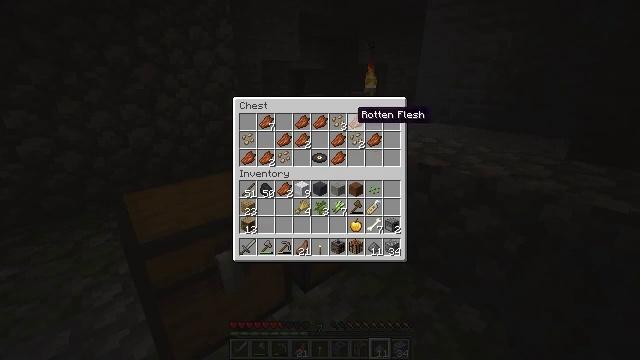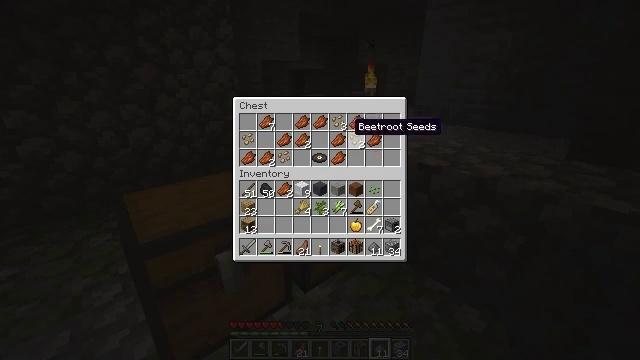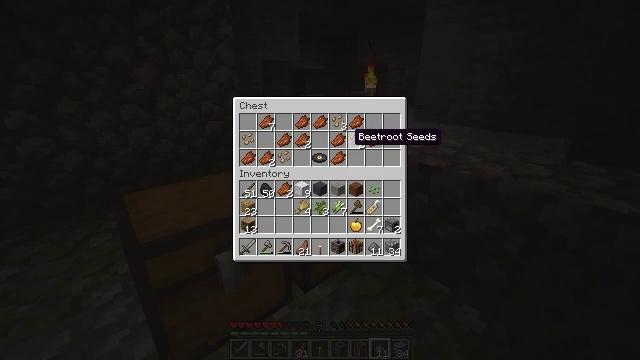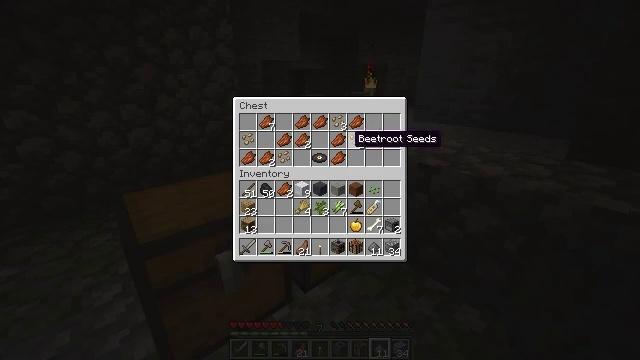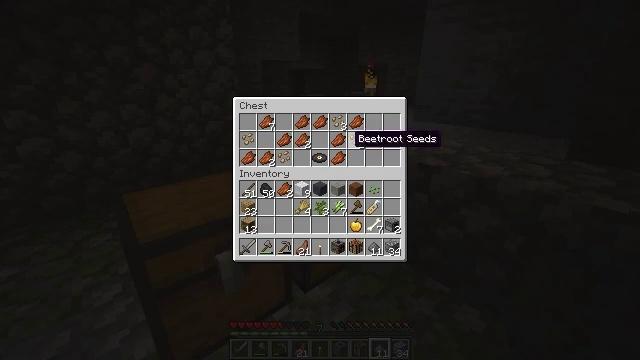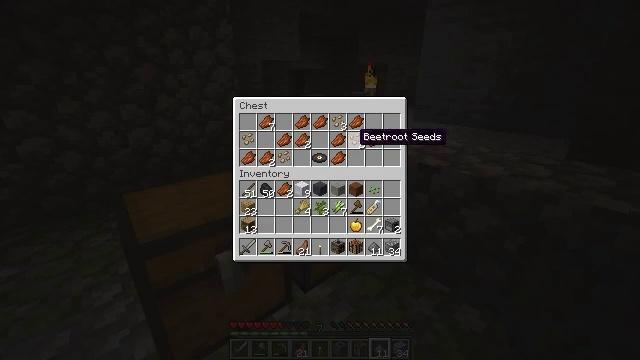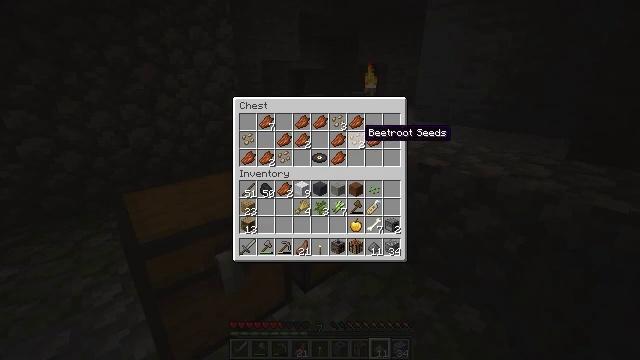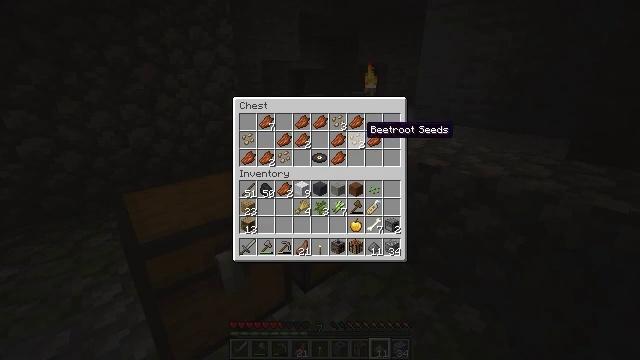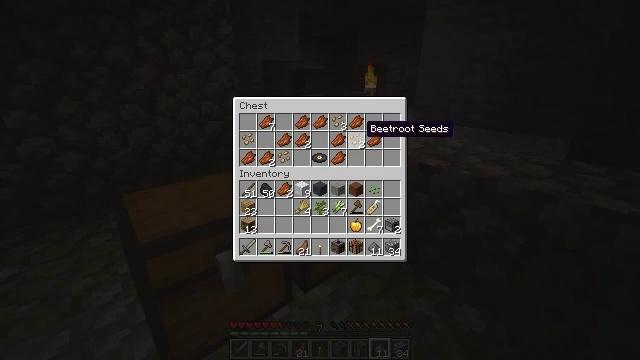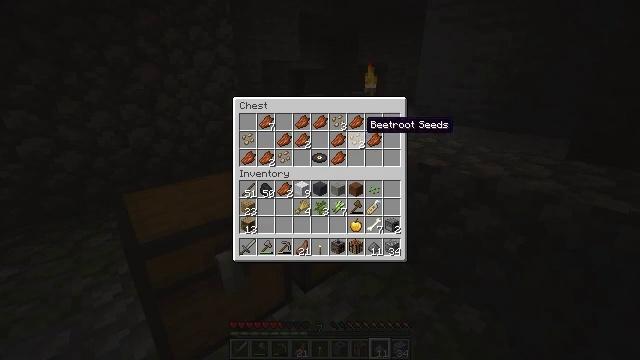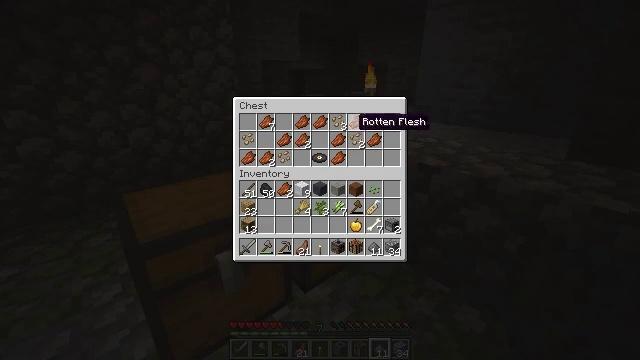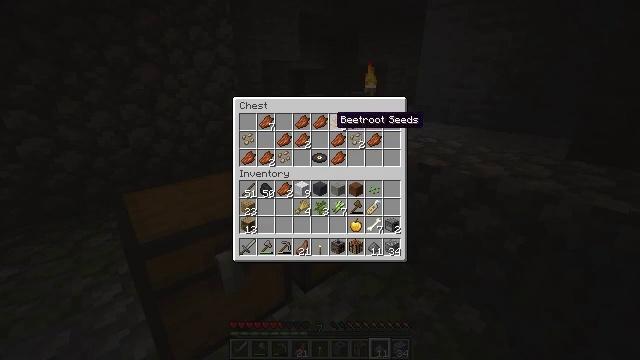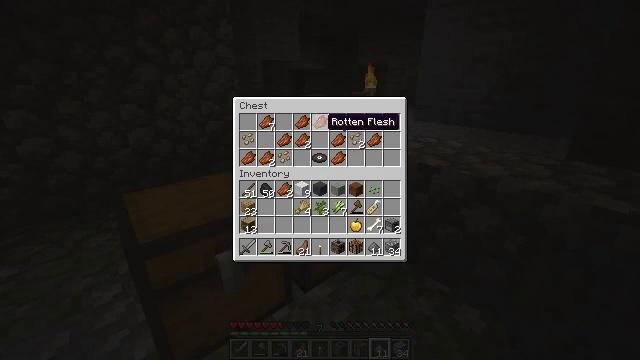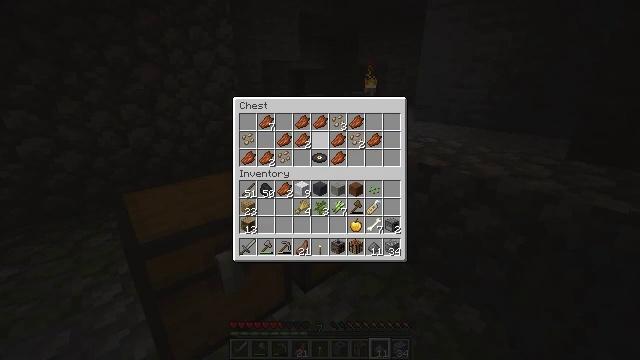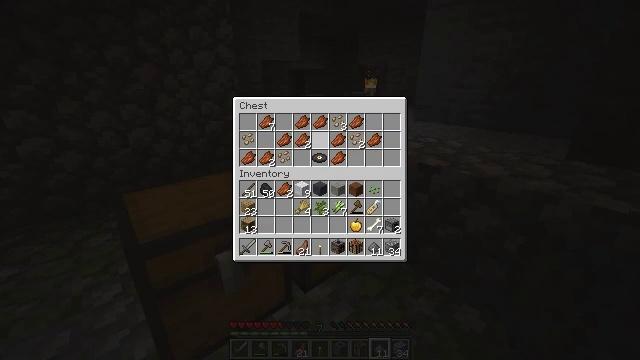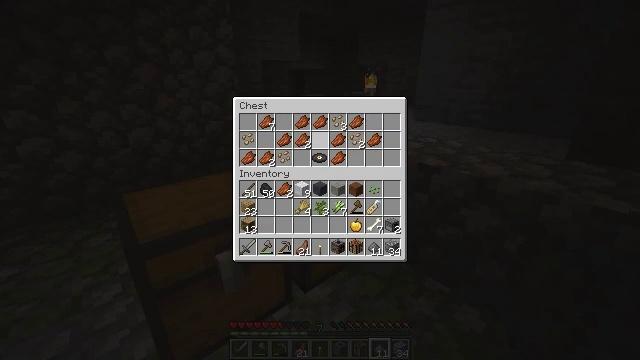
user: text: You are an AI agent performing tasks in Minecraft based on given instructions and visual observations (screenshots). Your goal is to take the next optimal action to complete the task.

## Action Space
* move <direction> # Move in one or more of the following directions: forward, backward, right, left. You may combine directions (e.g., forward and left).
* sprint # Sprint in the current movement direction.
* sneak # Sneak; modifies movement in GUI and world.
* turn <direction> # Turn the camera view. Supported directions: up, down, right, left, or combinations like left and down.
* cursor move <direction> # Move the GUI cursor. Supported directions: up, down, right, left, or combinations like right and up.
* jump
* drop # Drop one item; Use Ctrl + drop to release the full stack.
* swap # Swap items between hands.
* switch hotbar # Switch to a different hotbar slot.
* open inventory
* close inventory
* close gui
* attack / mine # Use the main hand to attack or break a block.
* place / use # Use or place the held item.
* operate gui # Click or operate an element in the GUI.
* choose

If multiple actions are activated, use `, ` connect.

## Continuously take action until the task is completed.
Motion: motion action
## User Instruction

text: Collect the spawner block.
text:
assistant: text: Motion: cursor move down
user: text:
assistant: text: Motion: cursor move down
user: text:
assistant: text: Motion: no_op
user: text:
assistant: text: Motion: no_op
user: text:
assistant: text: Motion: no_op
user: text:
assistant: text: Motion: no_op
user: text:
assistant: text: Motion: no_op
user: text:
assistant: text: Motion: no_op
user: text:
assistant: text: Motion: no_op
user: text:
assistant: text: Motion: cursor move left
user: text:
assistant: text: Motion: cursor move left
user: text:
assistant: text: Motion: cursor move left
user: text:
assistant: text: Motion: no_op
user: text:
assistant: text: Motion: no_op
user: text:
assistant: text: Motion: no_op
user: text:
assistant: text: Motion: no_op
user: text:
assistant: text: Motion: cursor move left
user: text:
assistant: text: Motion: cursor move left
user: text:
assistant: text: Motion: cursor move left
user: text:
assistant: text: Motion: no_op
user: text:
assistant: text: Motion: no_op
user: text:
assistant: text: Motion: no_op
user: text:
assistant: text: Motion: no_op
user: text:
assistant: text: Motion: no_op
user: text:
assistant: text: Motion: no_op
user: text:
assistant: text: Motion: no_op
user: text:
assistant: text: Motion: no_op
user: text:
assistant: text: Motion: no_op
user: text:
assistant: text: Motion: no_op
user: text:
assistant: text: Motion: no_op